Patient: sex F, age 48
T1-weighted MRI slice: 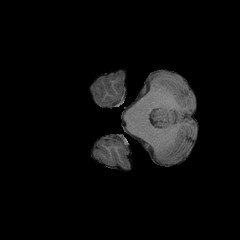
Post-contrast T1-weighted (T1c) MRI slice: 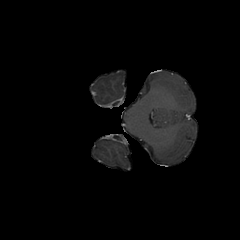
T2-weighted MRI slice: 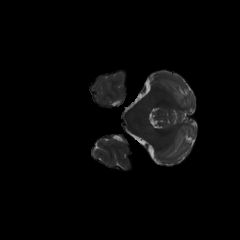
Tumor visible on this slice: no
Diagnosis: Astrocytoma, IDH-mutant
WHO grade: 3